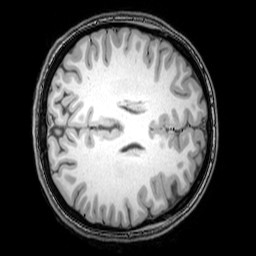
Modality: T1w
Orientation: axial
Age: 26
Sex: female
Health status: healthy
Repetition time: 0.081 s
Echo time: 0.037 s